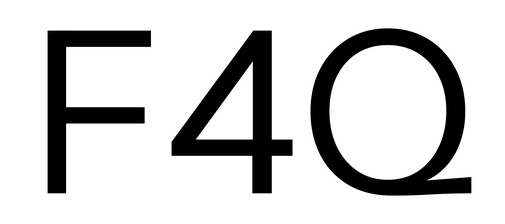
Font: InstrumentSans_Regular